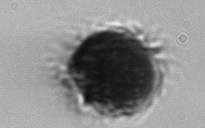
Label: Mesodinium